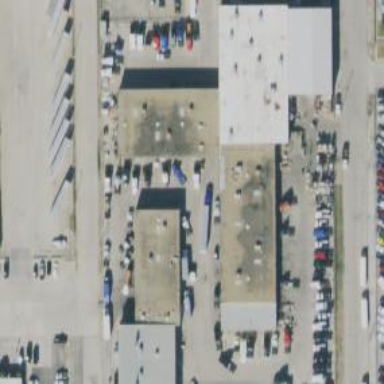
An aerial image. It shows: Commercial building.